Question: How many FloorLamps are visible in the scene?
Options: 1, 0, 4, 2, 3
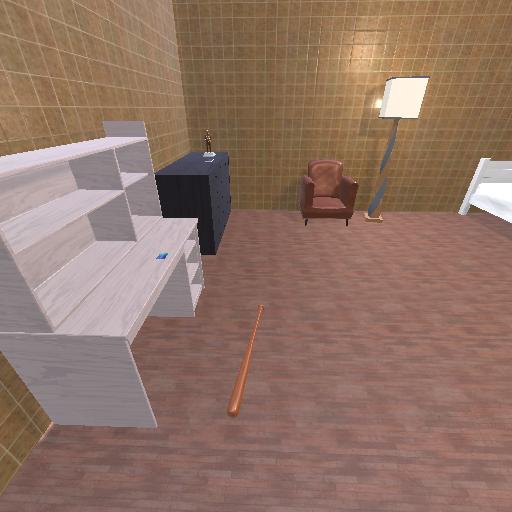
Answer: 1